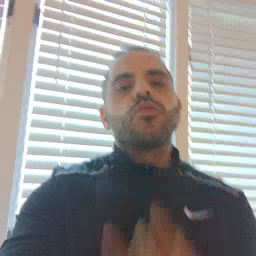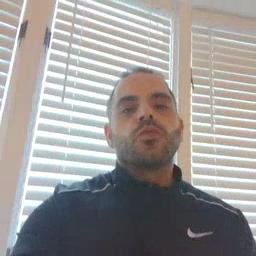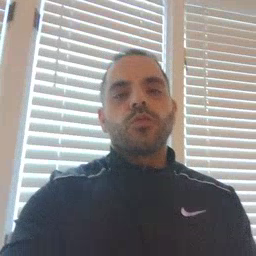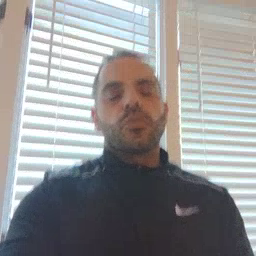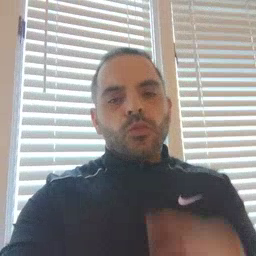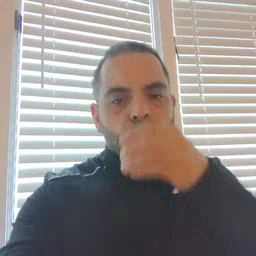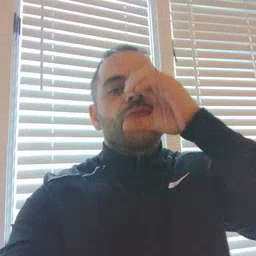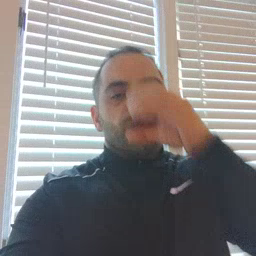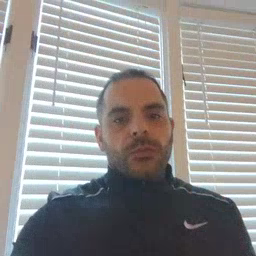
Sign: drink